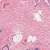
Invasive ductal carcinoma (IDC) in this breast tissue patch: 0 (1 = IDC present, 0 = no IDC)